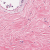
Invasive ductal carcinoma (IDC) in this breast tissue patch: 0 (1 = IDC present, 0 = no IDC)